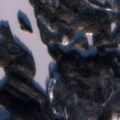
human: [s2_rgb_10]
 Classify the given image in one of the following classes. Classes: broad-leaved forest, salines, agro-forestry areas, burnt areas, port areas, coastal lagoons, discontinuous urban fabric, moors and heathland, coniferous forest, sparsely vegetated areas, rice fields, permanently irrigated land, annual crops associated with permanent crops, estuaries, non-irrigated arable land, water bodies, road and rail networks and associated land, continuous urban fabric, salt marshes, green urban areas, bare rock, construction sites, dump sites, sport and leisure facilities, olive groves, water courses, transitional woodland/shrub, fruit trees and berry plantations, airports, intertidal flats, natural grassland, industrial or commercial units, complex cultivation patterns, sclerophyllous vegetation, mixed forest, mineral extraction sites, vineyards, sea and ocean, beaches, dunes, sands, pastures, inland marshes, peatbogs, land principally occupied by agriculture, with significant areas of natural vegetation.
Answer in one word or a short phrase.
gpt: coniferous forest, mixed forest, transitional woodland/shrub, water bodies